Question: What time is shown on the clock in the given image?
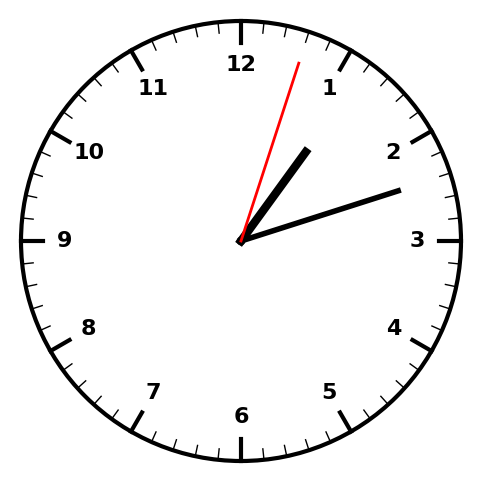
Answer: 01:12:03